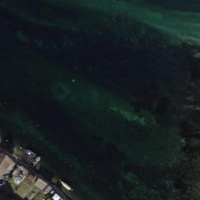
EUNIS habitat code: 14
Species observed at this site:
Cygnus olor